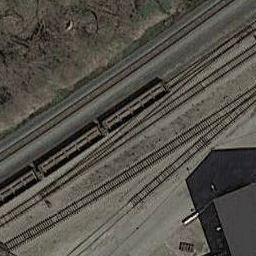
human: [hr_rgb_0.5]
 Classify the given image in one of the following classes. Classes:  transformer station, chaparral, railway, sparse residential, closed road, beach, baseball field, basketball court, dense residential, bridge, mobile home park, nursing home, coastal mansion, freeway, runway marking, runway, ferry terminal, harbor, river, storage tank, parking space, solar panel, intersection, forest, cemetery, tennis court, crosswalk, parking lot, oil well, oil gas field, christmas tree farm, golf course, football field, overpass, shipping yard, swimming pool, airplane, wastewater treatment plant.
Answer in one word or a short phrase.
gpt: railway